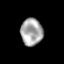
Tissue: prostate
Cell type: Myeloid cells
Senescence score: 0.3095
Nuclear area (px): 586
Mean DAPI intensity: 166.326